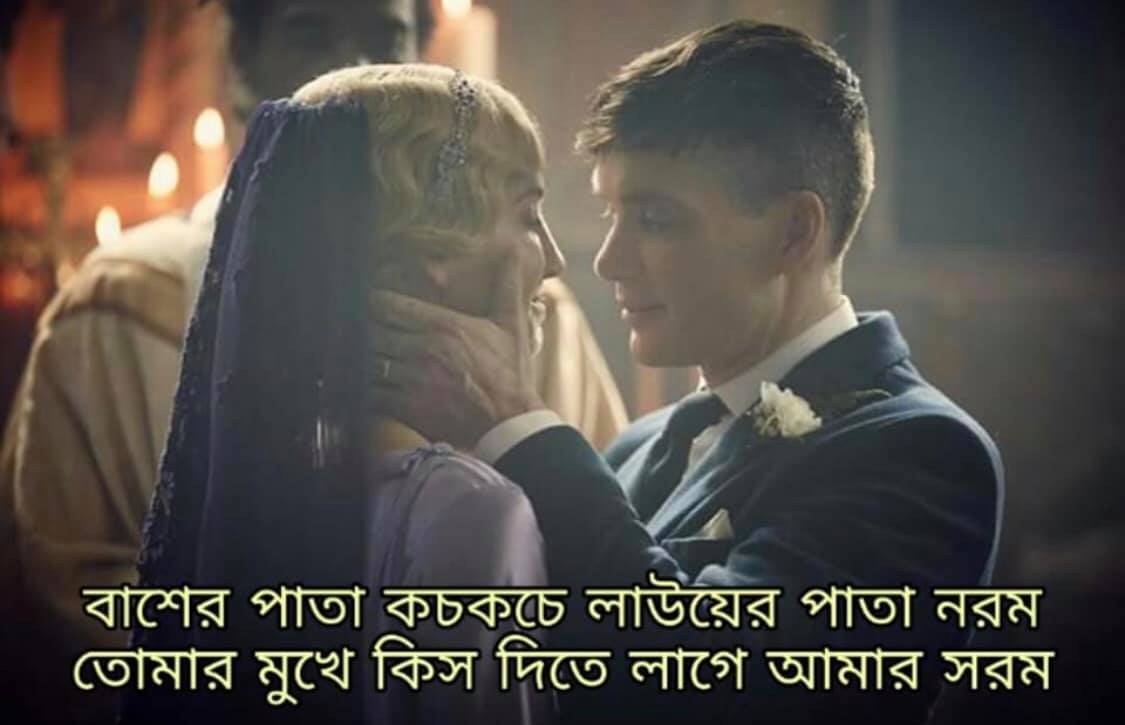
Caption: বাশের পাতা কচকচে লাউয়ের পাতা নরম তোমার মুখে কিস দিতে লাগে আমার সরম
Label: non-hate